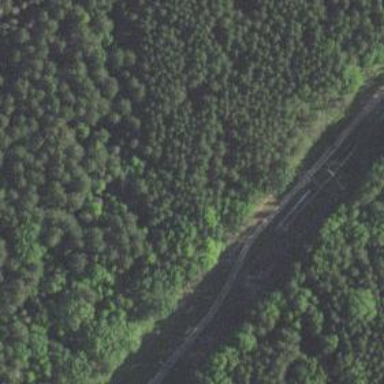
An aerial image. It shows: Abandoned railway with historical significance.